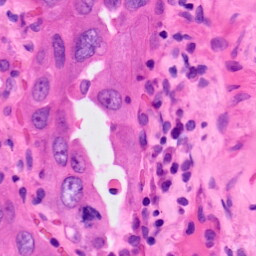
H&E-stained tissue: Lung